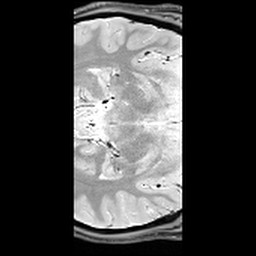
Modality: T1w
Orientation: axial
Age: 29
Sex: male
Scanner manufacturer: siemens
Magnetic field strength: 3 T
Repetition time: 6.5 s
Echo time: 0.016 s